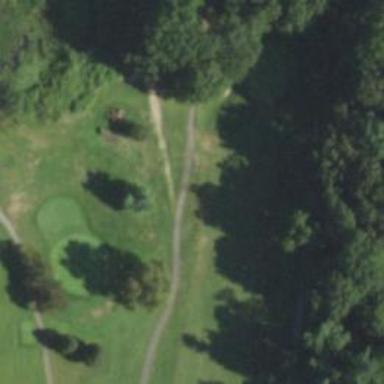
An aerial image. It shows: Path for both roads and golfers.